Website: crate-barrel
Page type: orders-overview
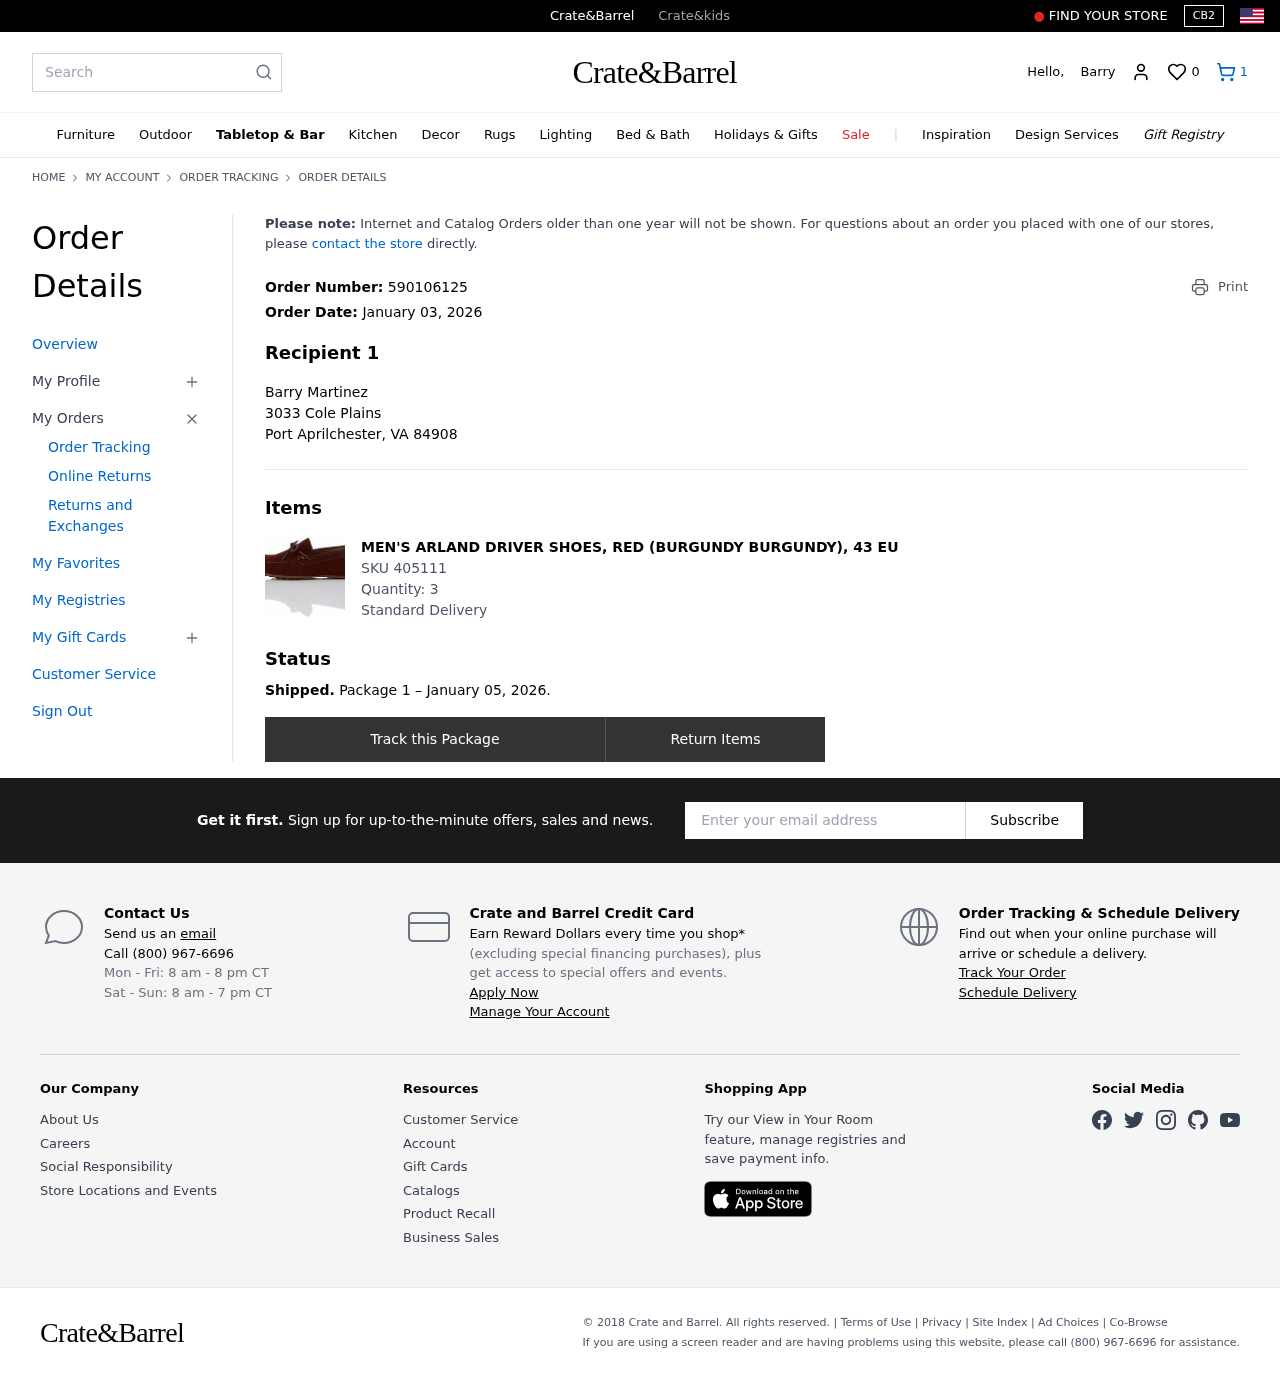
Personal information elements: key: PII_CITY_STATE_ZIP
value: Port Aprilchester, VA 84908
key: PII_FIRSTNAME
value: Barry
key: PII_FULLNAME
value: Barry Martinez
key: PII_STREET
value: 3033 Cole Plains
Product elements: key: PRODUCT1_NAME
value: Men's Arland Driver Shoes, Red (Burgundy Burgundy), 43 EU
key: PRODUCT1_QUANTITY
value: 3
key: PRODUCT1_SKU
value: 405111
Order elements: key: ORDER_NUM_ITEMS
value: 1
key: ORDER_ID
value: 590106125
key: ORDER_DATE
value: January 03, 2026
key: ORDER_SHIPPING_DATE
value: January 05, 2026
Search elements: key: HEADER_SEARCH
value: Search
Other elements: key: FAVORITES_COUNT
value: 0